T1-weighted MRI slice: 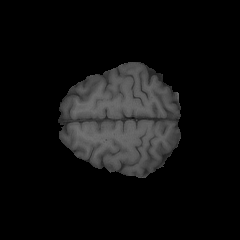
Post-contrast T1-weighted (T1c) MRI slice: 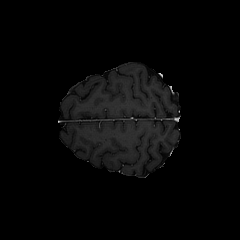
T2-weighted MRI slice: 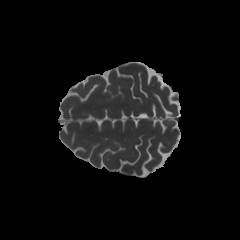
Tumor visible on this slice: no